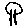
Label: tree